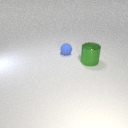
large green metal cylinder in front of small blue rubber sphere